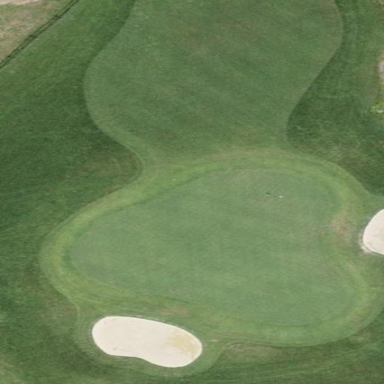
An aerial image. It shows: Grassy area designated as golf fairway.